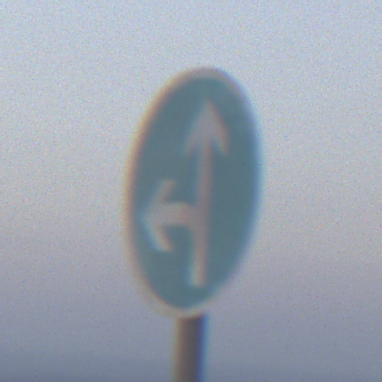
Verkehrszeichen: VorgeschriebeneFahrtrichtungGeradeausOderLinks
Umgebung: Outdoor, Suburban
Tageszeit: SunriseSunset
Wetter: Clear
Licht: Natural
Jahreszeit: NotSpecified
Kontrast: LowContrast